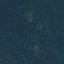
Land use / land cover class: Forest